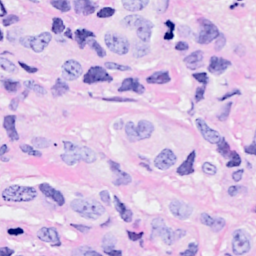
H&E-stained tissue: Breast